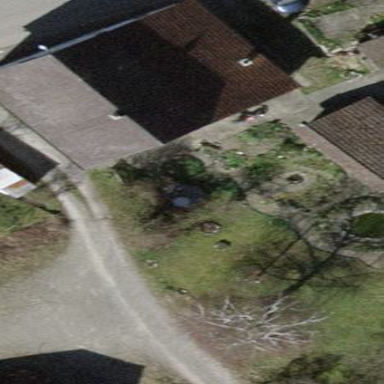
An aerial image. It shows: Detached building with saltbox roof shape.